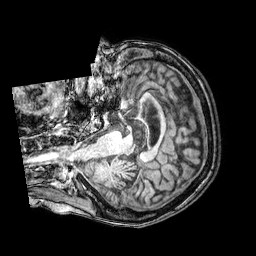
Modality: T1w
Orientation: axial
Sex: female
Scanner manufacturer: philips
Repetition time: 0.008225 s
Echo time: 0.00377 s